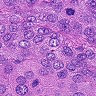
Metastatic tissue present: yes